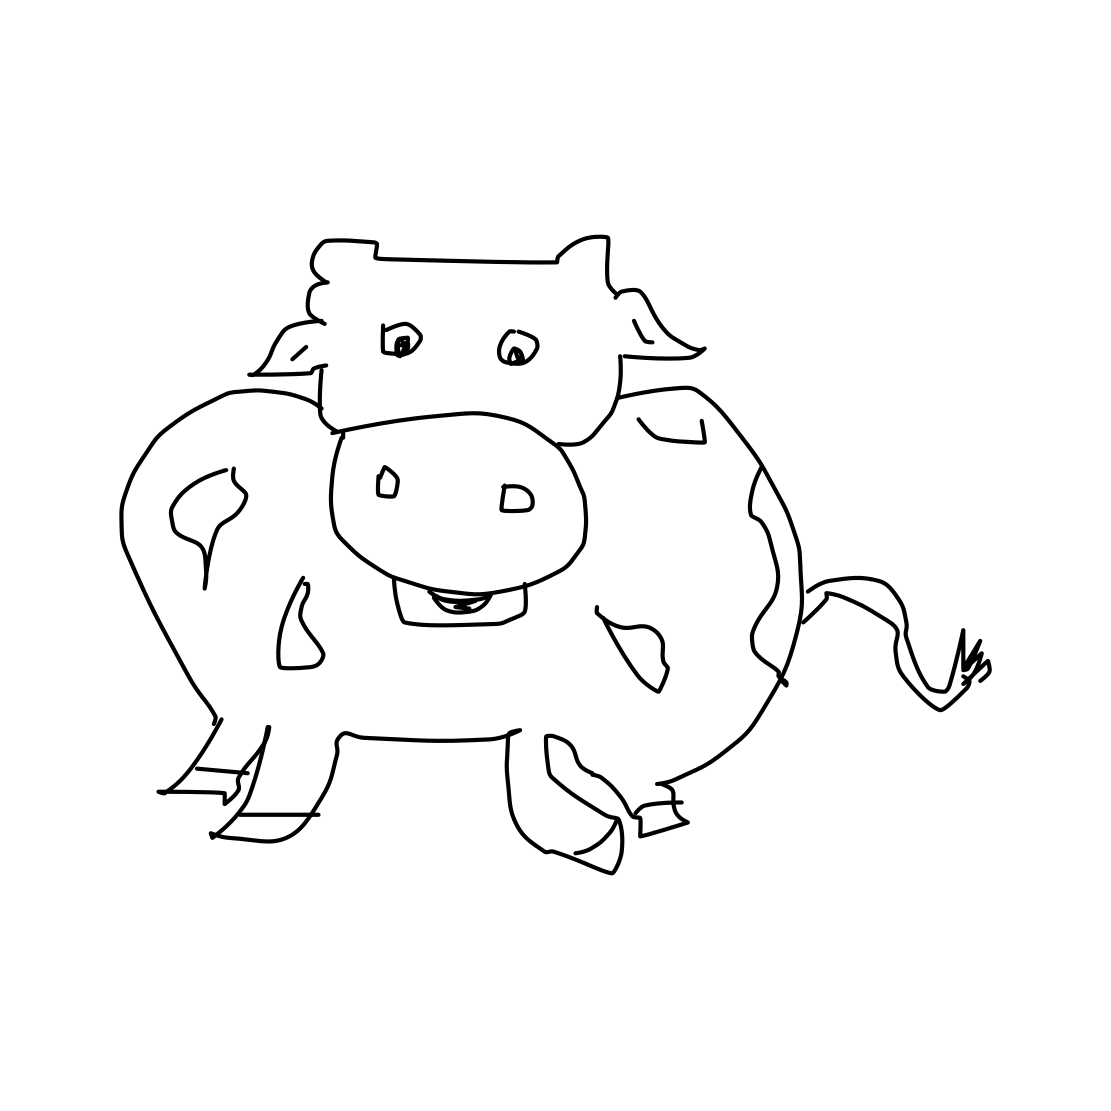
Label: cow